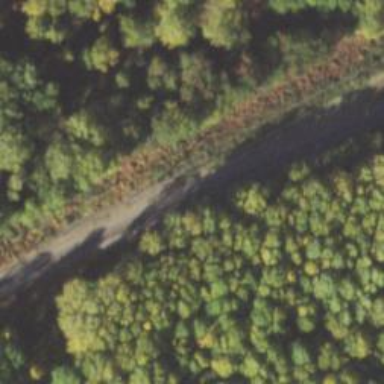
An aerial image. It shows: Railway line running on embankment.